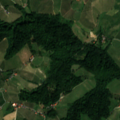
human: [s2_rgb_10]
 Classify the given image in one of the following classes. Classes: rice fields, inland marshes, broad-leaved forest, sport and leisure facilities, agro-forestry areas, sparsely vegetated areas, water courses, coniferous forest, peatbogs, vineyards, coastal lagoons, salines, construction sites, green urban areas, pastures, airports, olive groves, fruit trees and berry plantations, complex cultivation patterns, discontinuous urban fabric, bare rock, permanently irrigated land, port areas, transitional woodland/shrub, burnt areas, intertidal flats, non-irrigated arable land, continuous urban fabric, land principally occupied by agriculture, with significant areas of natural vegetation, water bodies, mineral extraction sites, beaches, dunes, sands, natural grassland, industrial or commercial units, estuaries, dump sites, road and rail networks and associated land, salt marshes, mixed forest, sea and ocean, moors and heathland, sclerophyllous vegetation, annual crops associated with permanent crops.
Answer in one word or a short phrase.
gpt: vineyards, pastures, broad-leaved forest, mixed forest